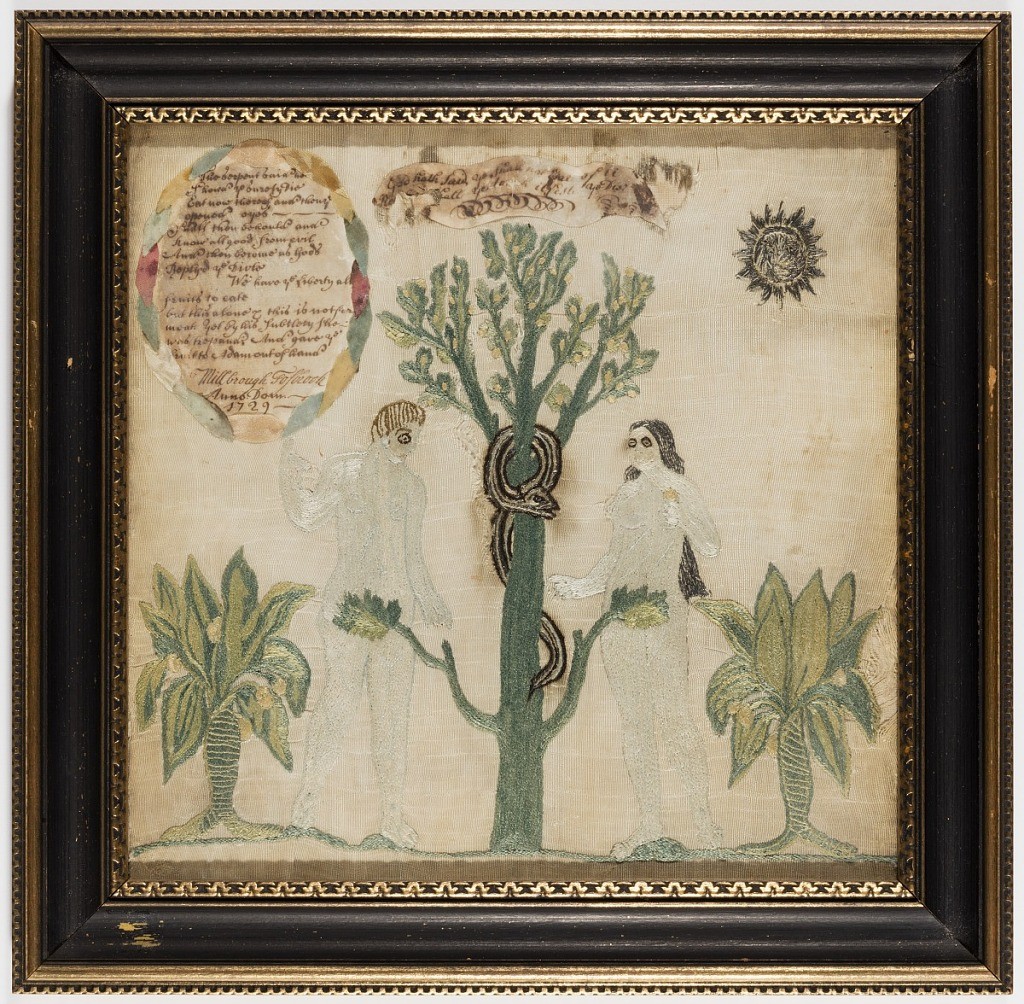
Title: Sampler
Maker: Millbrough Fasbrook, American
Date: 1729
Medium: silk Technique: embroidered on plain weave
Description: Adam and Eve, with a biblical verse written on paper and stitched to the ground.